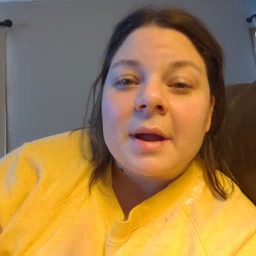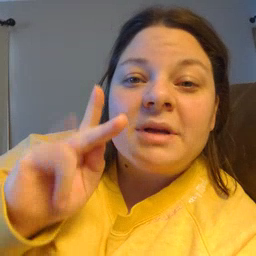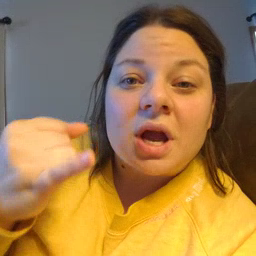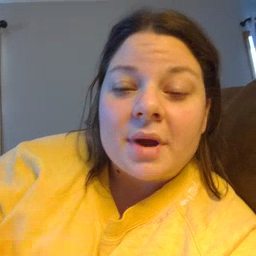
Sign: pajamas